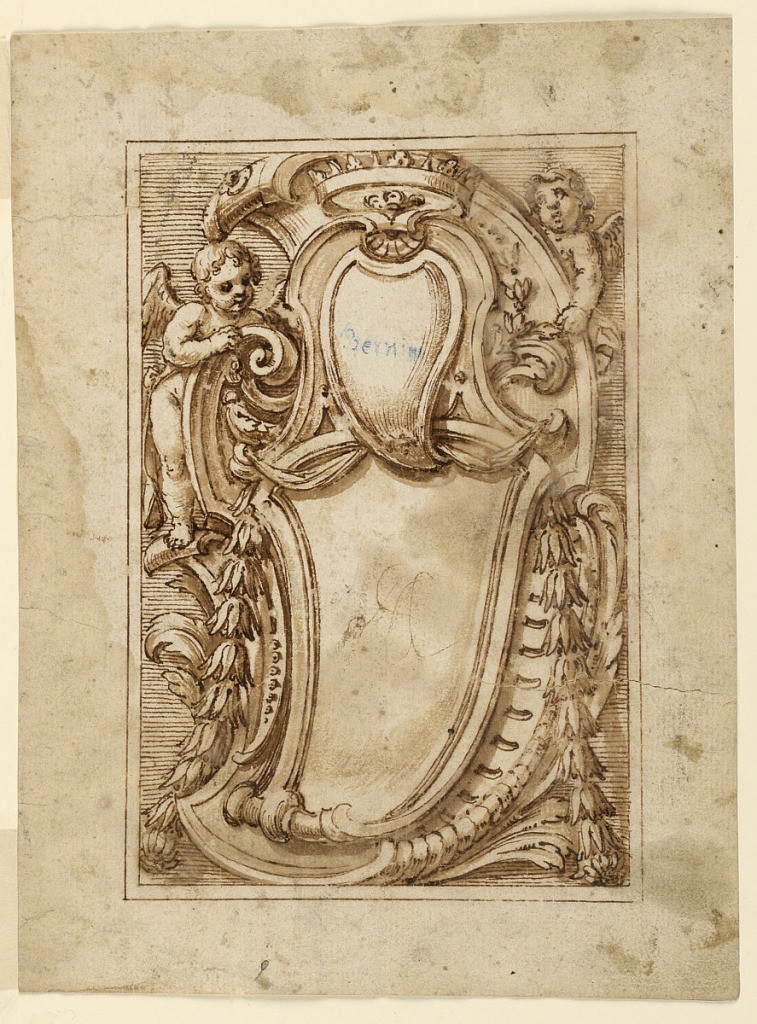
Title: One of a set of projects for a title page and for the decoration of thirteen vertical panels
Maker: Francesco Bedeschini, Italian
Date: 1675-1699
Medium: Pen, brush, sepia
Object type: Drawing
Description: Escutcheons with two shields. In the upper one, inscribed in blue crayon: "Bernini," (modern) in the lower one a monogram: "J A C" or "F A C" which possibly is that of the artist. Two winged putti. The drawing has two borderlines, the background bearing horizontal lines. Intended to be engraved